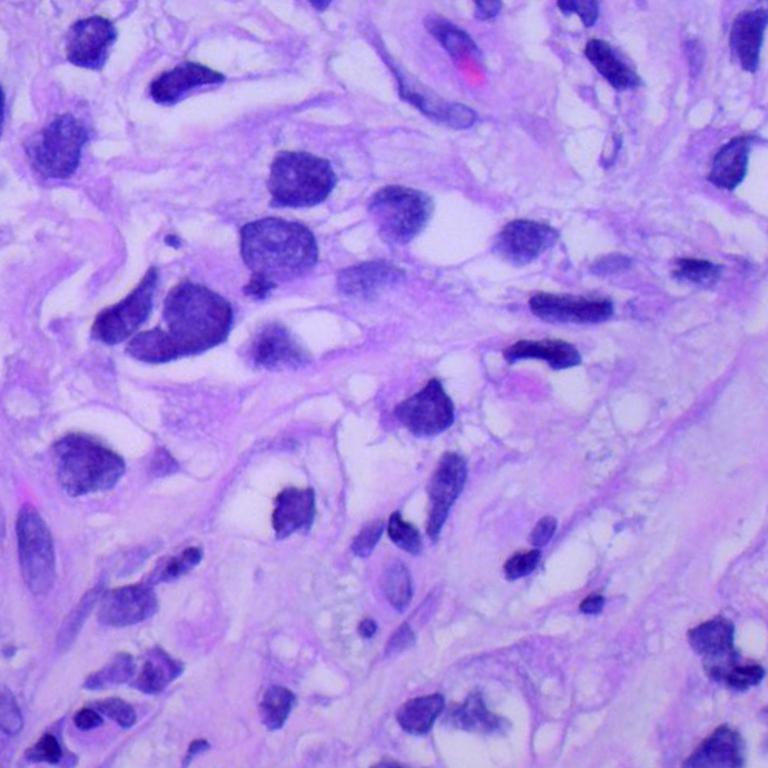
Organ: lung
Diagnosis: adenocarcinomas